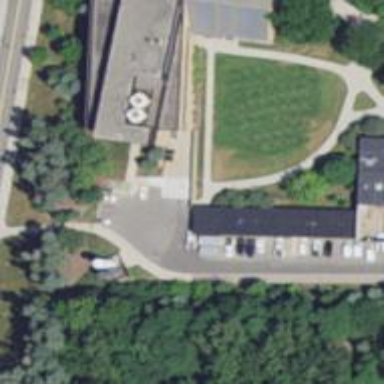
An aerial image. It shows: Electrical switching station operated by the University of Michigan within fully enclosed building. The substation is at the distribution level.